Brain MRI study timepoint: preop
T1CE (contrast-enhanced T1) slice:
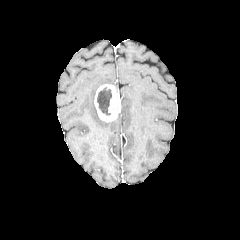
T2-FLAIR slice:
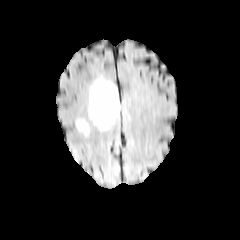